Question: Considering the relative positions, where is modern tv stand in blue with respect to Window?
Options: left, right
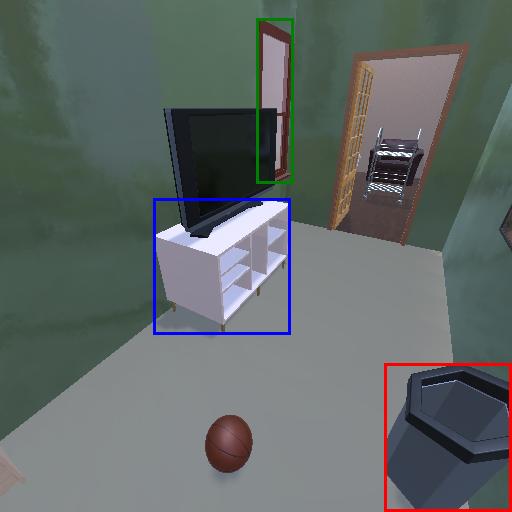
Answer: left